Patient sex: M
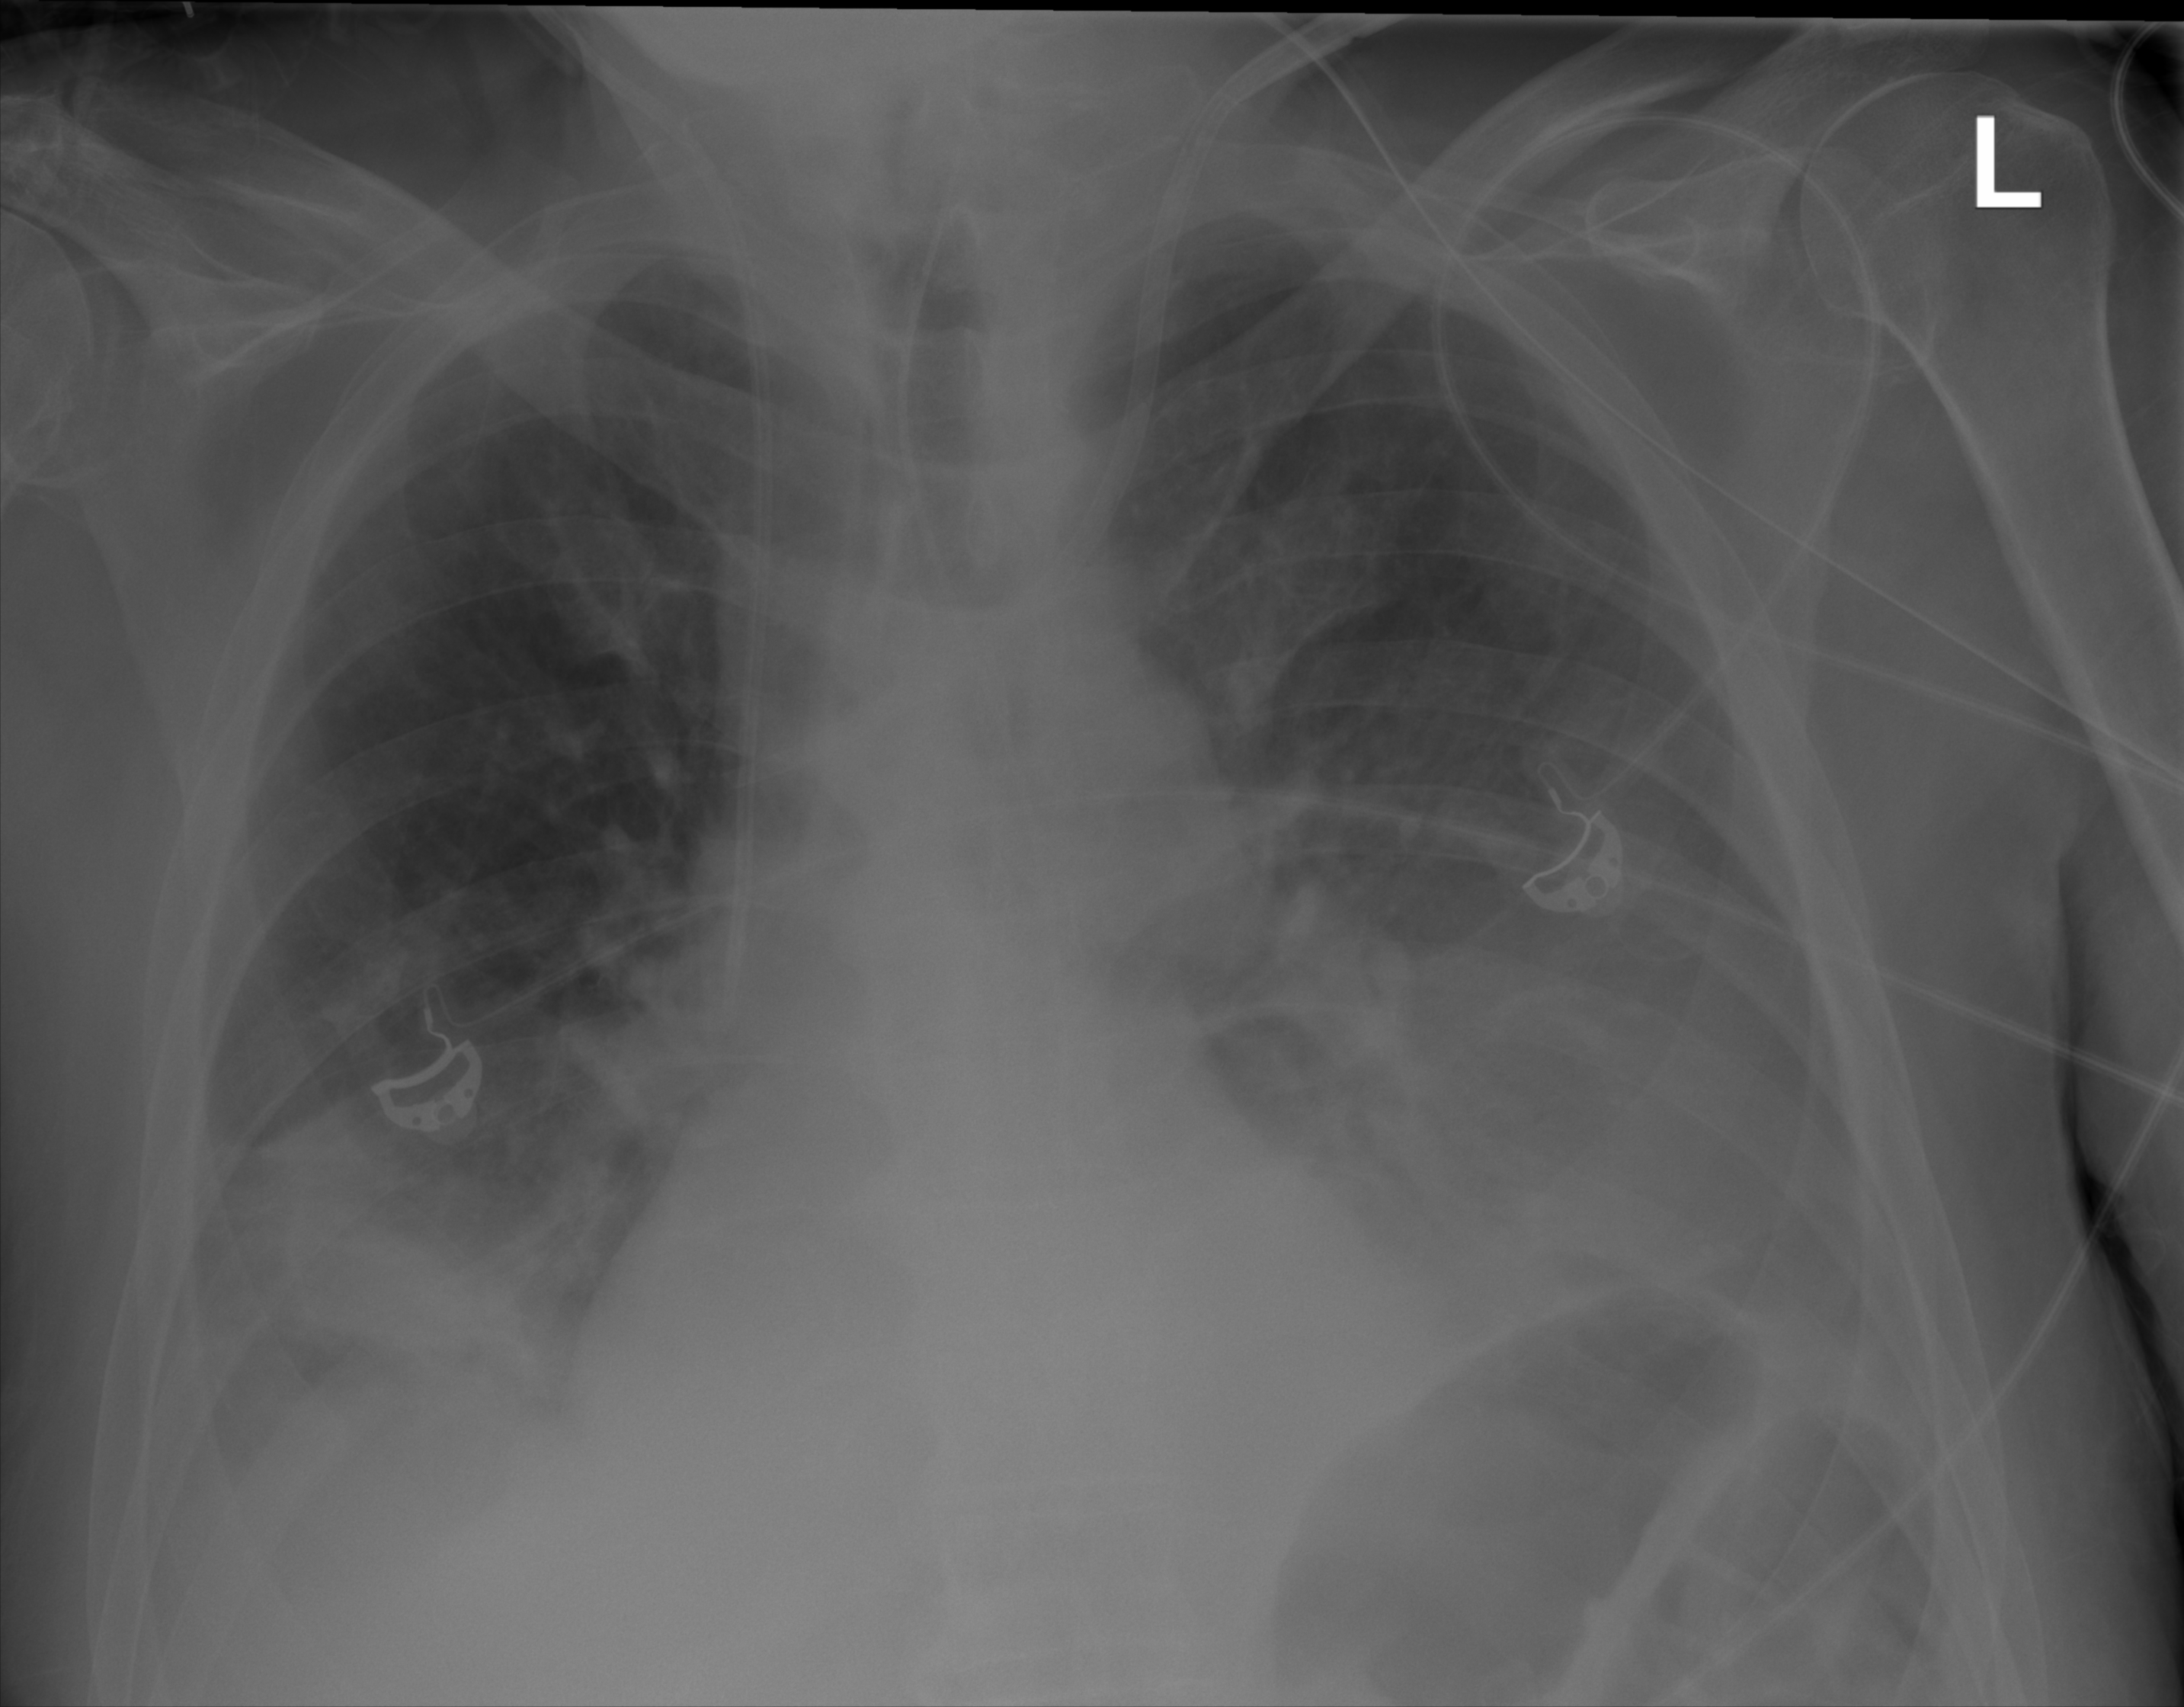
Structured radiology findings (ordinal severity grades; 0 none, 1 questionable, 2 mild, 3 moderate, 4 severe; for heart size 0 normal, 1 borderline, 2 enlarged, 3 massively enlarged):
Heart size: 1
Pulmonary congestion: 2
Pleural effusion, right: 2
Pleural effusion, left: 2
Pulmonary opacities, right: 2
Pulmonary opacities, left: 0
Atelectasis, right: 3
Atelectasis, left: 2